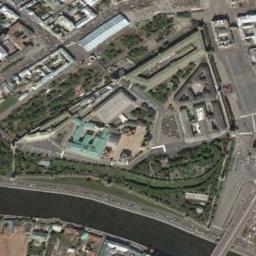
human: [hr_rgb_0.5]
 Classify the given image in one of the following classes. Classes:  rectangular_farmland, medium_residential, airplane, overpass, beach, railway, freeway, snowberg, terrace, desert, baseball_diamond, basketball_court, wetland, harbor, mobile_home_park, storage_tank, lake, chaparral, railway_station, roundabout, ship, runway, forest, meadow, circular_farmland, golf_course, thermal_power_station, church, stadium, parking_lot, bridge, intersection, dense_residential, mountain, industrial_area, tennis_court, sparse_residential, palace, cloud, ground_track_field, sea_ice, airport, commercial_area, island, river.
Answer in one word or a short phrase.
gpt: palace